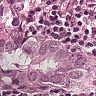
Metastatic tissue present: yes